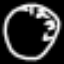
Label: clock